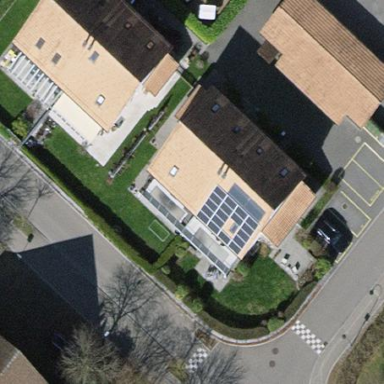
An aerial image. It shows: Terrace building.